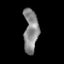
Tissue: skin
Cell type: Epithelial cells
Senescence score: 0.2591
Nuclear area (px): 618
Mean DAPI intensity: 136.333